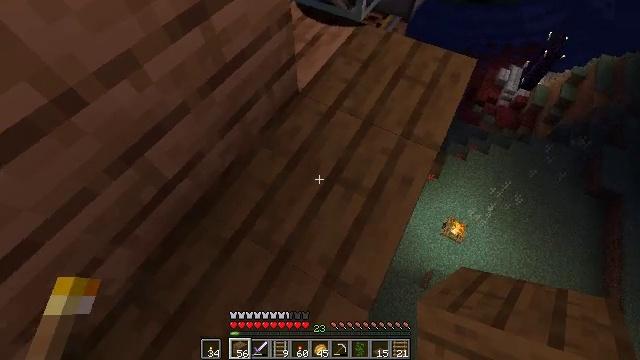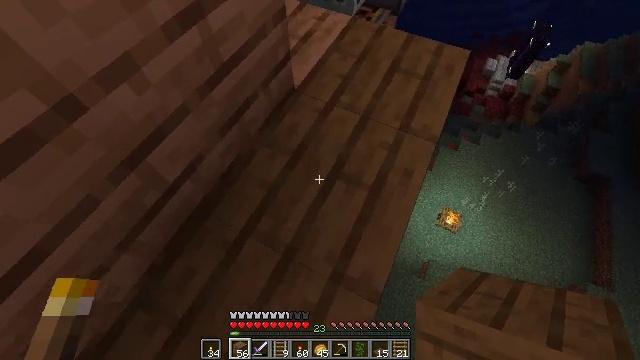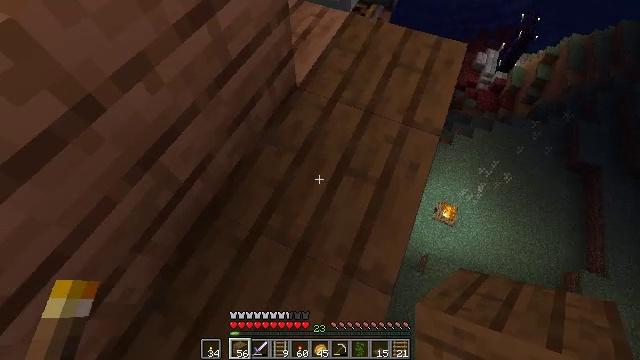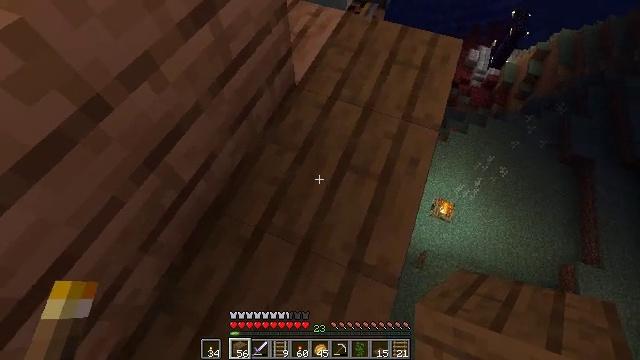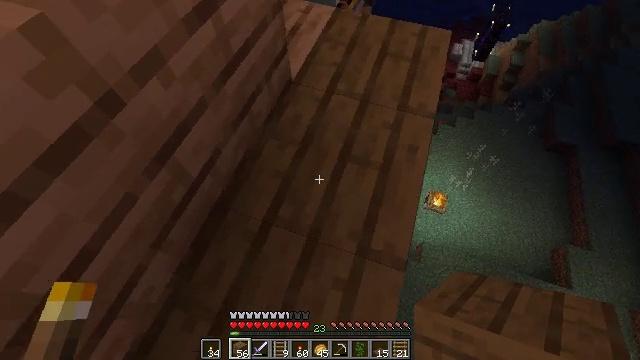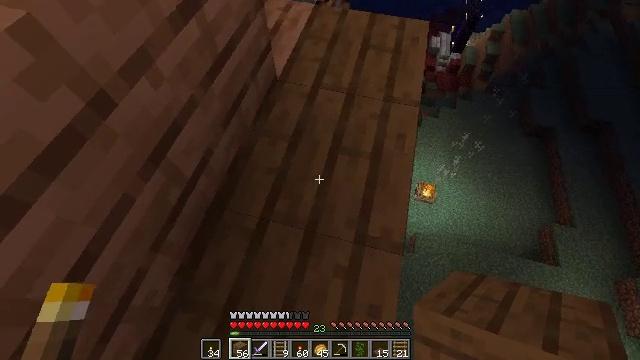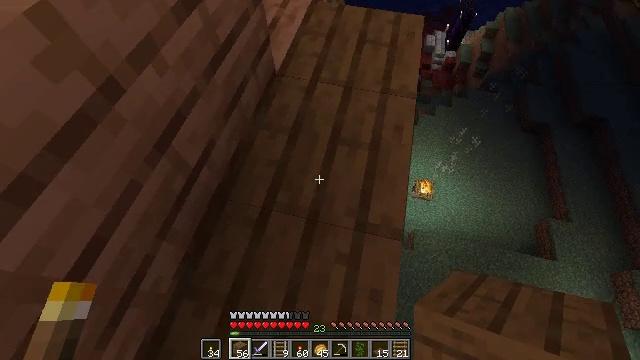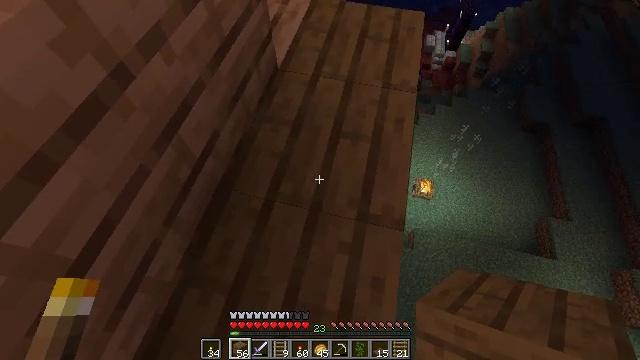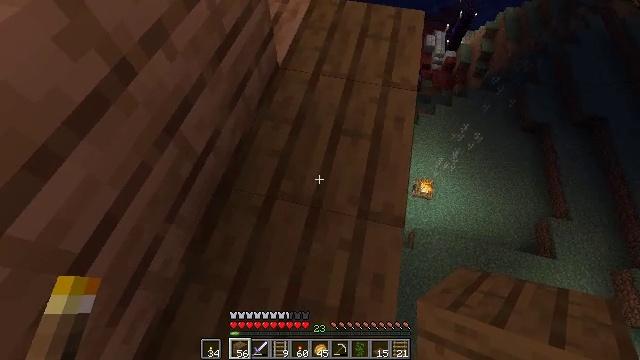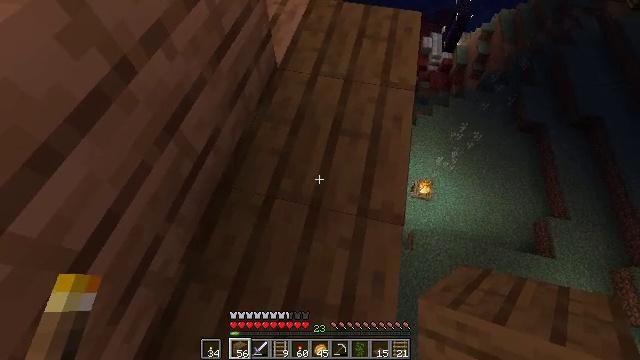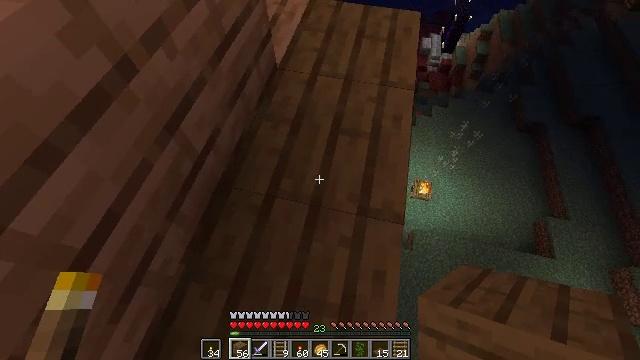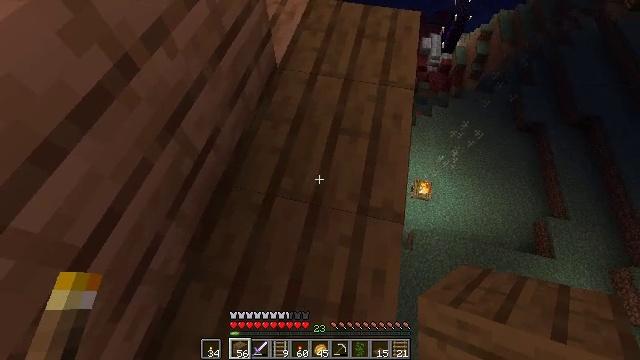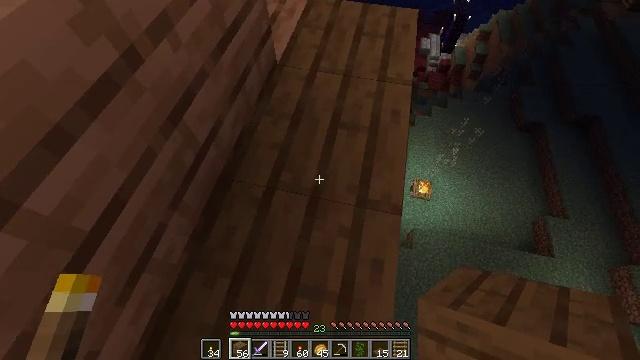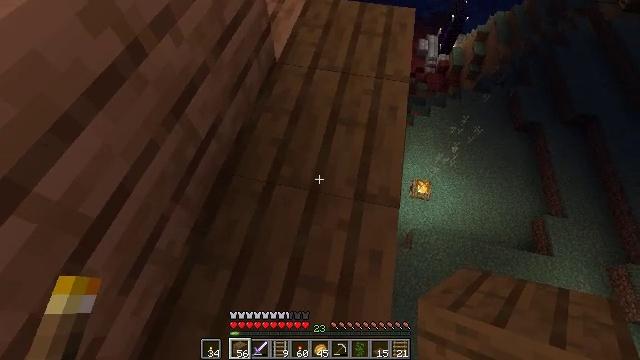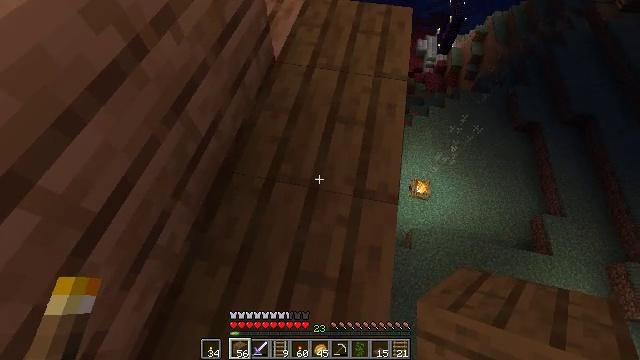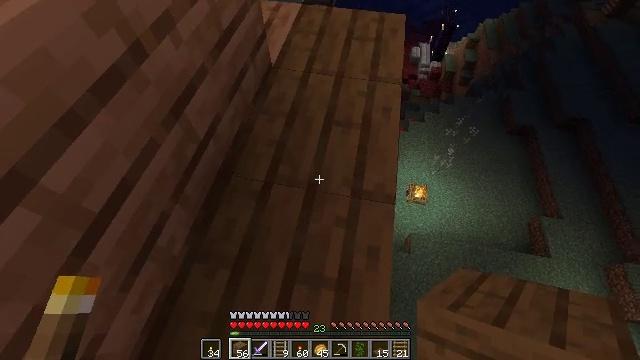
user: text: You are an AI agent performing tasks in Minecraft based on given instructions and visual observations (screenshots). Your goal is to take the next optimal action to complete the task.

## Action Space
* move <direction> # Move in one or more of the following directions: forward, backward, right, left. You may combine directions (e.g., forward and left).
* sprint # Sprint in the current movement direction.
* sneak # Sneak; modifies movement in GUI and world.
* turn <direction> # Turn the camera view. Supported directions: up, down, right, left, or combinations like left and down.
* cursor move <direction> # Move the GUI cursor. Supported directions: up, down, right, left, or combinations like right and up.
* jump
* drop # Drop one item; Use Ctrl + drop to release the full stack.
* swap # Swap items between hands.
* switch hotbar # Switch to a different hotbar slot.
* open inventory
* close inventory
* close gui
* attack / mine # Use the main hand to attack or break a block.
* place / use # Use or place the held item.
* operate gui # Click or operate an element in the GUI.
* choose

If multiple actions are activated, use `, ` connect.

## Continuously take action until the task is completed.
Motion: motion action
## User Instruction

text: Attack the spruce planks to recycle them.
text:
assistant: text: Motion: move left, sneak, turn right
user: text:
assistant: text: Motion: move back and move left, sneak, turn right
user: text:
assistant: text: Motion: move back and move left, sneak, turn right
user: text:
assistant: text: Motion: move back, sneak, turn right
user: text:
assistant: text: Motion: move back, sneak, turn right
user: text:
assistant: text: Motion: sneak, turn right
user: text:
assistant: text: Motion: sneak
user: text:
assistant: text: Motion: sneak
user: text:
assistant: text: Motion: sneak
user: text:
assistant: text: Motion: sneak
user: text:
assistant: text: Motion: move back, sneak
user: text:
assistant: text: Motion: move back, sneak
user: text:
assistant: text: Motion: move back, sneak
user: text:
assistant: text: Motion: sneak
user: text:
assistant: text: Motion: sneak, turn right and up
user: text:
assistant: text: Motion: sneak, turn up
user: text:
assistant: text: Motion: sneak, turn up
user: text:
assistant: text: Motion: sneak
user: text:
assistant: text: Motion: move right, sneak
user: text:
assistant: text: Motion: move right, sneak
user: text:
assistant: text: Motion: move right, sneak, turn left
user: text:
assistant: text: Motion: sneak, turn left
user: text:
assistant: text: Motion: sneak
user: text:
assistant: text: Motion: sneak
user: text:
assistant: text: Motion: sneak
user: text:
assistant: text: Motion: sneak
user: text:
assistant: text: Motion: sneak
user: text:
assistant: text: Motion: sneak
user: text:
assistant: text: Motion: sneak
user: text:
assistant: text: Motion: sneak